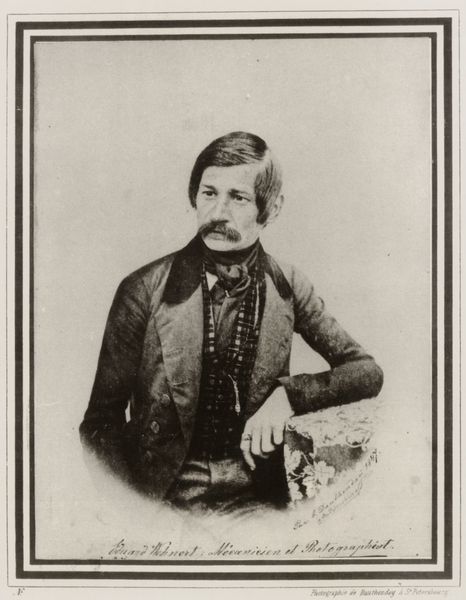
Titel: Porträt des Photographen Eduard Wehnert, Leipzig
Künstler: Carl Dauthendey
Standort: Würzburg
Institution: Stadtarchiv
Schlagwörter: blätter, hand, mann, weiß, blumen, ellbogen, frankreich, frisur, grau, haar, hell, kariert, licht, mund, nase, ohr, schwarz, stirn, tisch, blick, schal, tuch, karriert, muster, anzug, bart, hemd, hose, jacke, schnurrbart, tresen, arm, augen, gesicht, kragen, mensch, rahmen, portrait, porträt, signatur, tischdecke, haare, pose, stoff, kinn, scheitel, schultern, passpartout, schrift, rahmung, kette, sepia, französisch, lehnen, frack, krawatte, dichter, poet, seitenscheitel, glanz, halstuch, fliege, jackett, revers, schnauzbart, schnauzer, jacket, weste, ring, foto, fotografie, photographie, ellebogen, betitelung, titel, künstler, schwarzweiß, text, beschriftung, schriftsteller, photo, uhrkette, kravatte, eitel, efeu, halbprofil, halbporträt, aufgestützt, edelmann, oberlippenbart, anlehnen, umbra, schtten, fotographie, anzugjacke, sacko, krawattetische, ktte, raahmen, 80er